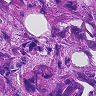
Metastatic tissue present: yes